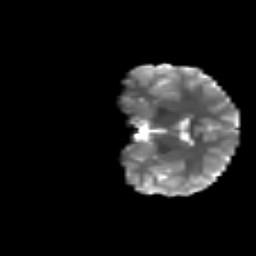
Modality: T2w
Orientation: coronal
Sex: male
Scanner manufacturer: siemens
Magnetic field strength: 3 T
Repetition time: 5 s
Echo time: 0.071 s